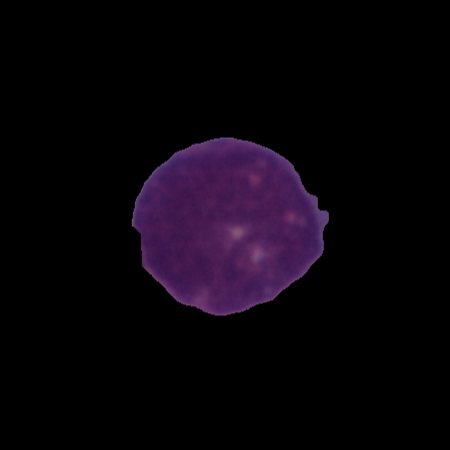
Label: cancer